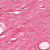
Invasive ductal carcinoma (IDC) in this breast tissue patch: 0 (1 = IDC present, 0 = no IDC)